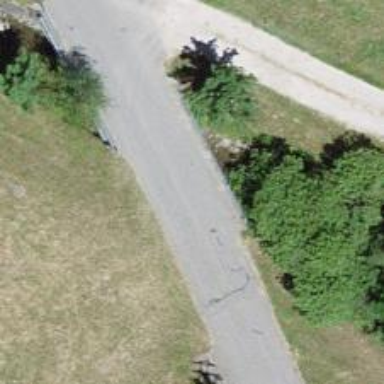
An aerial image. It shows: Unclassified road on bridge.